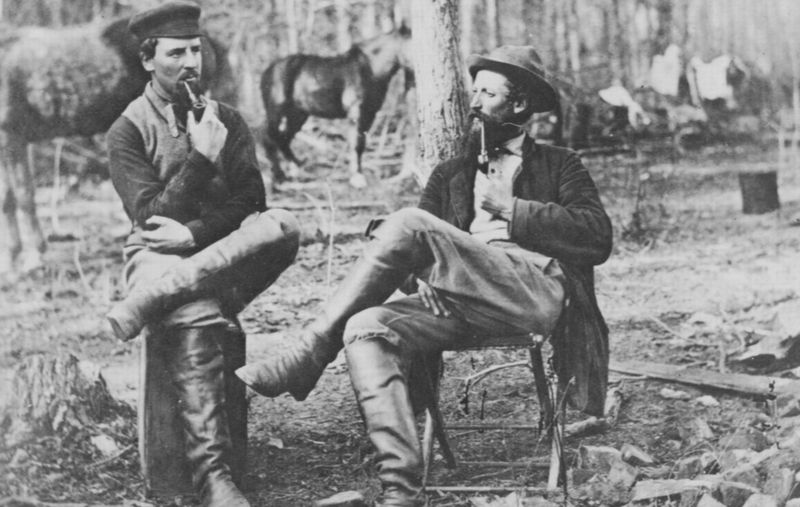
Titel: Die Möglichkeit eines Vorstoßes besprechend
Künstler: Mathew B. Brady
Schlagwörter: baum, mann, schatten, weiß, bäume, landschaft, sitzen, äste, grau, holz, hut, hüte, licht, männer, nase, profil, reden, schwarz, stuhl, tier, tiere, tuch, bart, gesichter, hemd, hose, jacke, kappe, mütze, steine, vollbart, bild, bildnis, portrait, porträt, baumstamm, erde, natur, stamm, boden, sitzend, personen, wald, arbeit, bauern, pferd, pferde, ausritt, reiten, ritt, sitz, zwei, hosen, russland, ausflug, pause, rast, hocker, arbeiter, sprechen, klappstuhl, pfeife, rauchen, bretter, weste, foto, fotografie, photographie, reste, denken, lichtung, schwarzweiss, stöcke, kiste, stiefel, photo, art, rauchend, raucher, holzfäller, leder, gehölz, waldarbeit, block, gegenüber, ausruhen, pfeifen, stumpf, aufnahme, baumstumpf, tonne, baumstümpfe, lederstiefel, waldarbeiter, überlegen, hackklotz, förster, cowboy, im wald, pfeifenraucher, grübeln, holzfällen, klappstühle, vis a vis, mittagspause, rauchenpfeife, 2 männer, mptze, mitdenken, speife